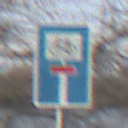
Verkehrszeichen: SackgasseRadverkehrDurchlaessig
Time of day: MorningAfternoon
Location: Outdoor (Nature)
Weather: PartlyCloudy
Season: NotSpecified
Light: Natural